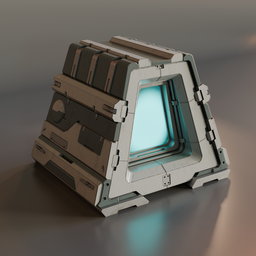
Label: tools